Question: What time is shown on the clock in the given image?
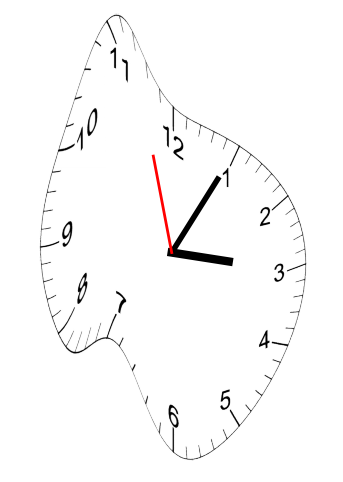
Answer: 03:04:57